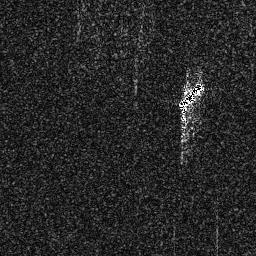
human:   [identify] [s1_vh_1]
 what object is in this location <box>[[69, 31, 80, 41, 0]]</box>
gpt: <ref>1 medium ship at the right</ref>